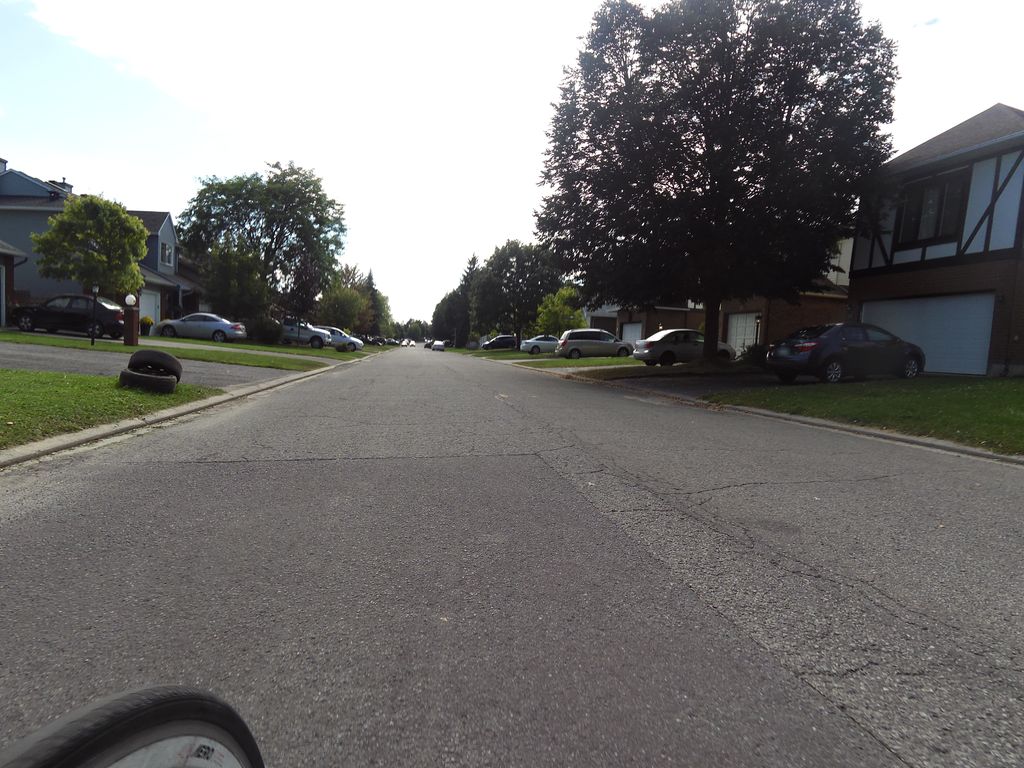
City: ottawa-gatineau